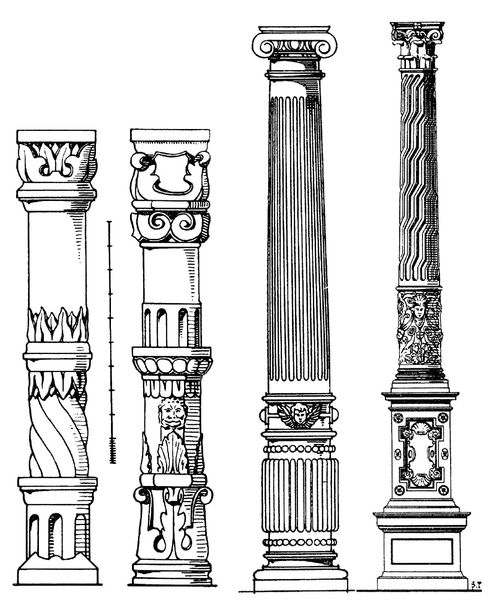
Titel: Typenvergleich Säulen um 1500 in Freising und München
Standort: München (EU - D - B)
Schlagwörter: kopf, geschwungen, stützen, säulen, zeichnung, ornament, architektur, spiegelung, borte, rund, engel, kanneliert, linien, verzierung, vier, schema, kapitell, voluten, ionisch, kanneluren, basis, dorisch, postament, gespiegelt, korinthisch, schaft, eierstab, kapitel, arkanthus, maßstab, kannelur, anleitung, jonisch, kapitel basis, 1710, basus, längenmaß, rten, paradigmen